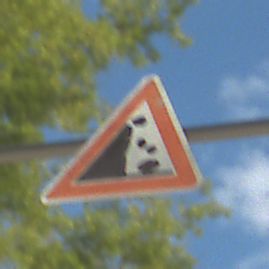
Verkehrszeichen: SteinschlagLinks
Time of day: MorningAfternoon
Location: Outdoor (Nature)
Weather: PartlyCloudy
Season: NotSpecified
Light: Natural